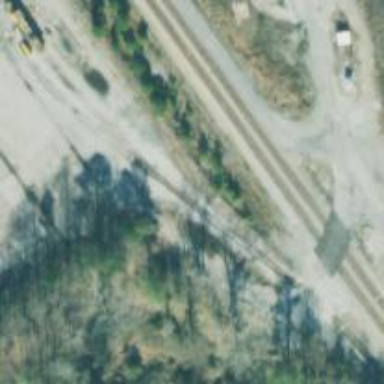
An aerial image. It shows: Disused railway yard.